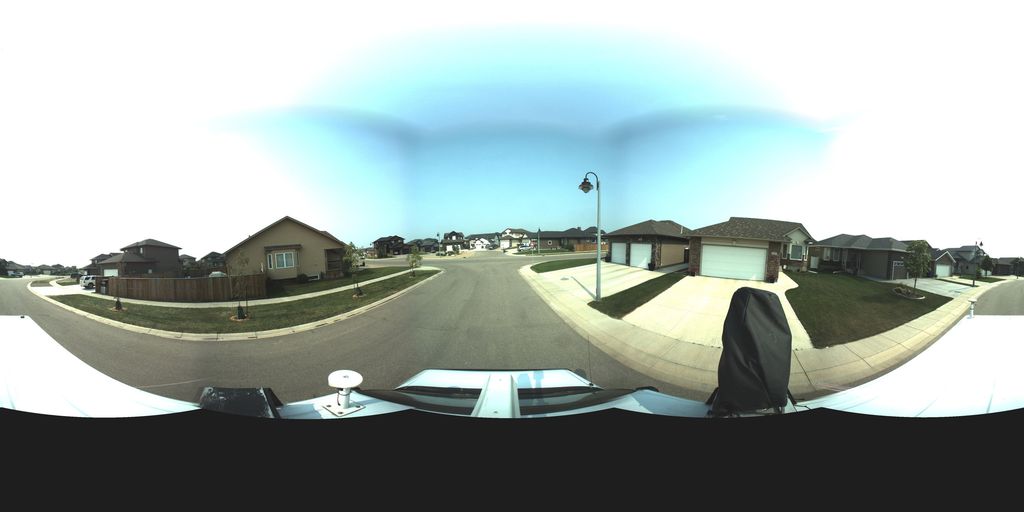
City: saskatoon